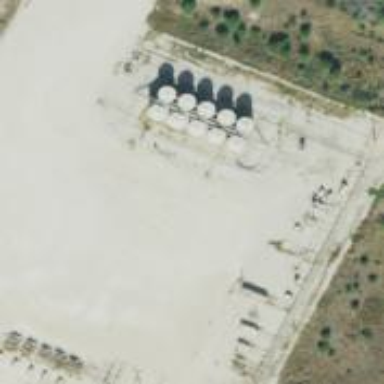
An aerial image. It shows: Storage tank that is man-made.